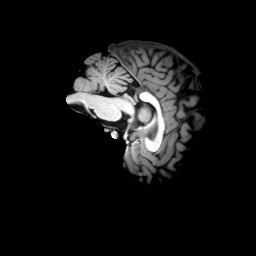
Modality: T1w
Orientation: sagittal
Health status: ill
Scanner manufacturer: siemens
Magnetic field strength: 3 T
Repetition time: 2 s
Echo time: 0.00303 s